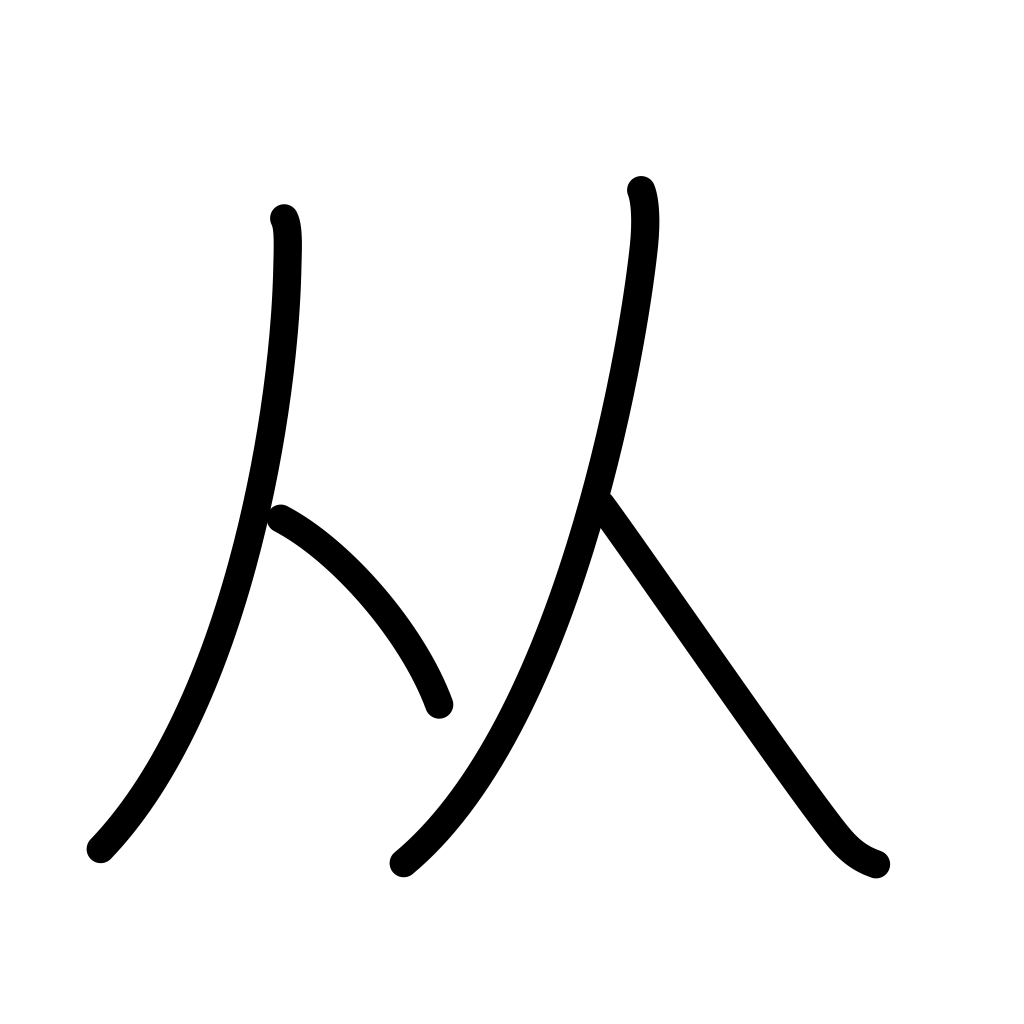
Meaning: two people